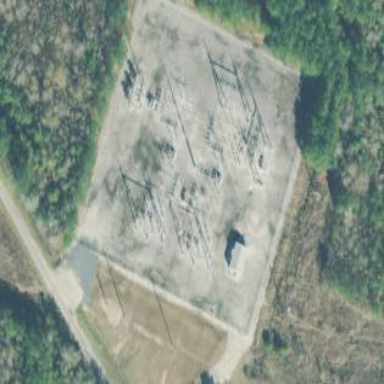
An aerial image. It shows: Substation for switching power equipment surrounded by fence.